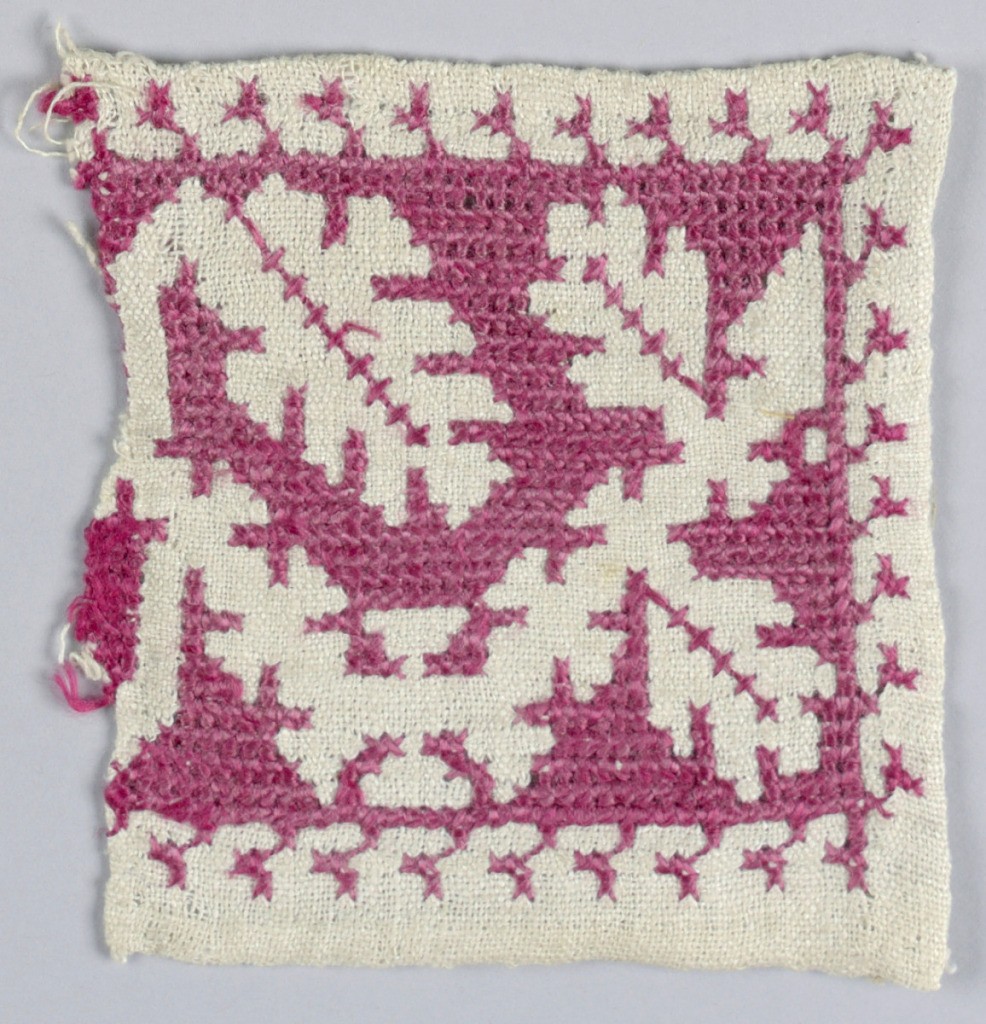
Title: Band
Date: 17th century
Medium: linen, cotton, silk Technique: long-armed cross stitch embroidery
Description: Design of leaves on angular stem, left in ground; embroidery in long-armed cross stitch forms background.